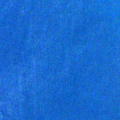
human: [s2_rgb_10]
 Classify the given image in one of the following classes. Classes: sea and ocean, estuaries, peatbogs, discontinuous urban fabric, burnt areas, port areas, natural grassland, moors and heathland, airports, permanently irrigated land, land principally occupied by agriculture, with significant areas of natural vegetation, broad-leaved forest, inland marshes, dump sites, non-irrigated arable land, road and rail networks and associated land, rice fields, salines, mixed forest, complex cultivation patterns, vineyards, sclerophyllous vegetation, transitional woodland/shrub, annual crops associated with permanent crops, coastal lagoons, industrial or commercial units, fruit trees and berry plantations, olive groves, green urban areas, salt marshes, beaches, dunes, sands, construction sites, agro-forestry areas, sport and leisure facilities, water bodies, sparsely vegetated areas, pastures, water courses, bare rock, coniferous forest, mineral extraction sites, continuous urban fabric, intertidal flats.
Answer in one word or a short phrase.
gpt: sea and ocean